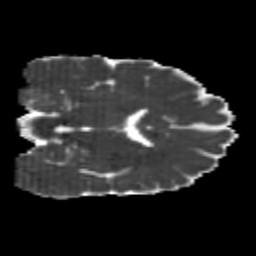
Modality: MD
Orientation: coronal
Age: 24
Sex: male
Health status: healthy
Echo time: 0.074 s